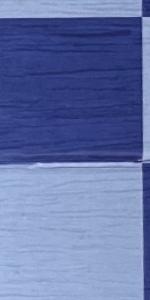
Label: Empty